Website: ulta-beauty
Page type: billing-address
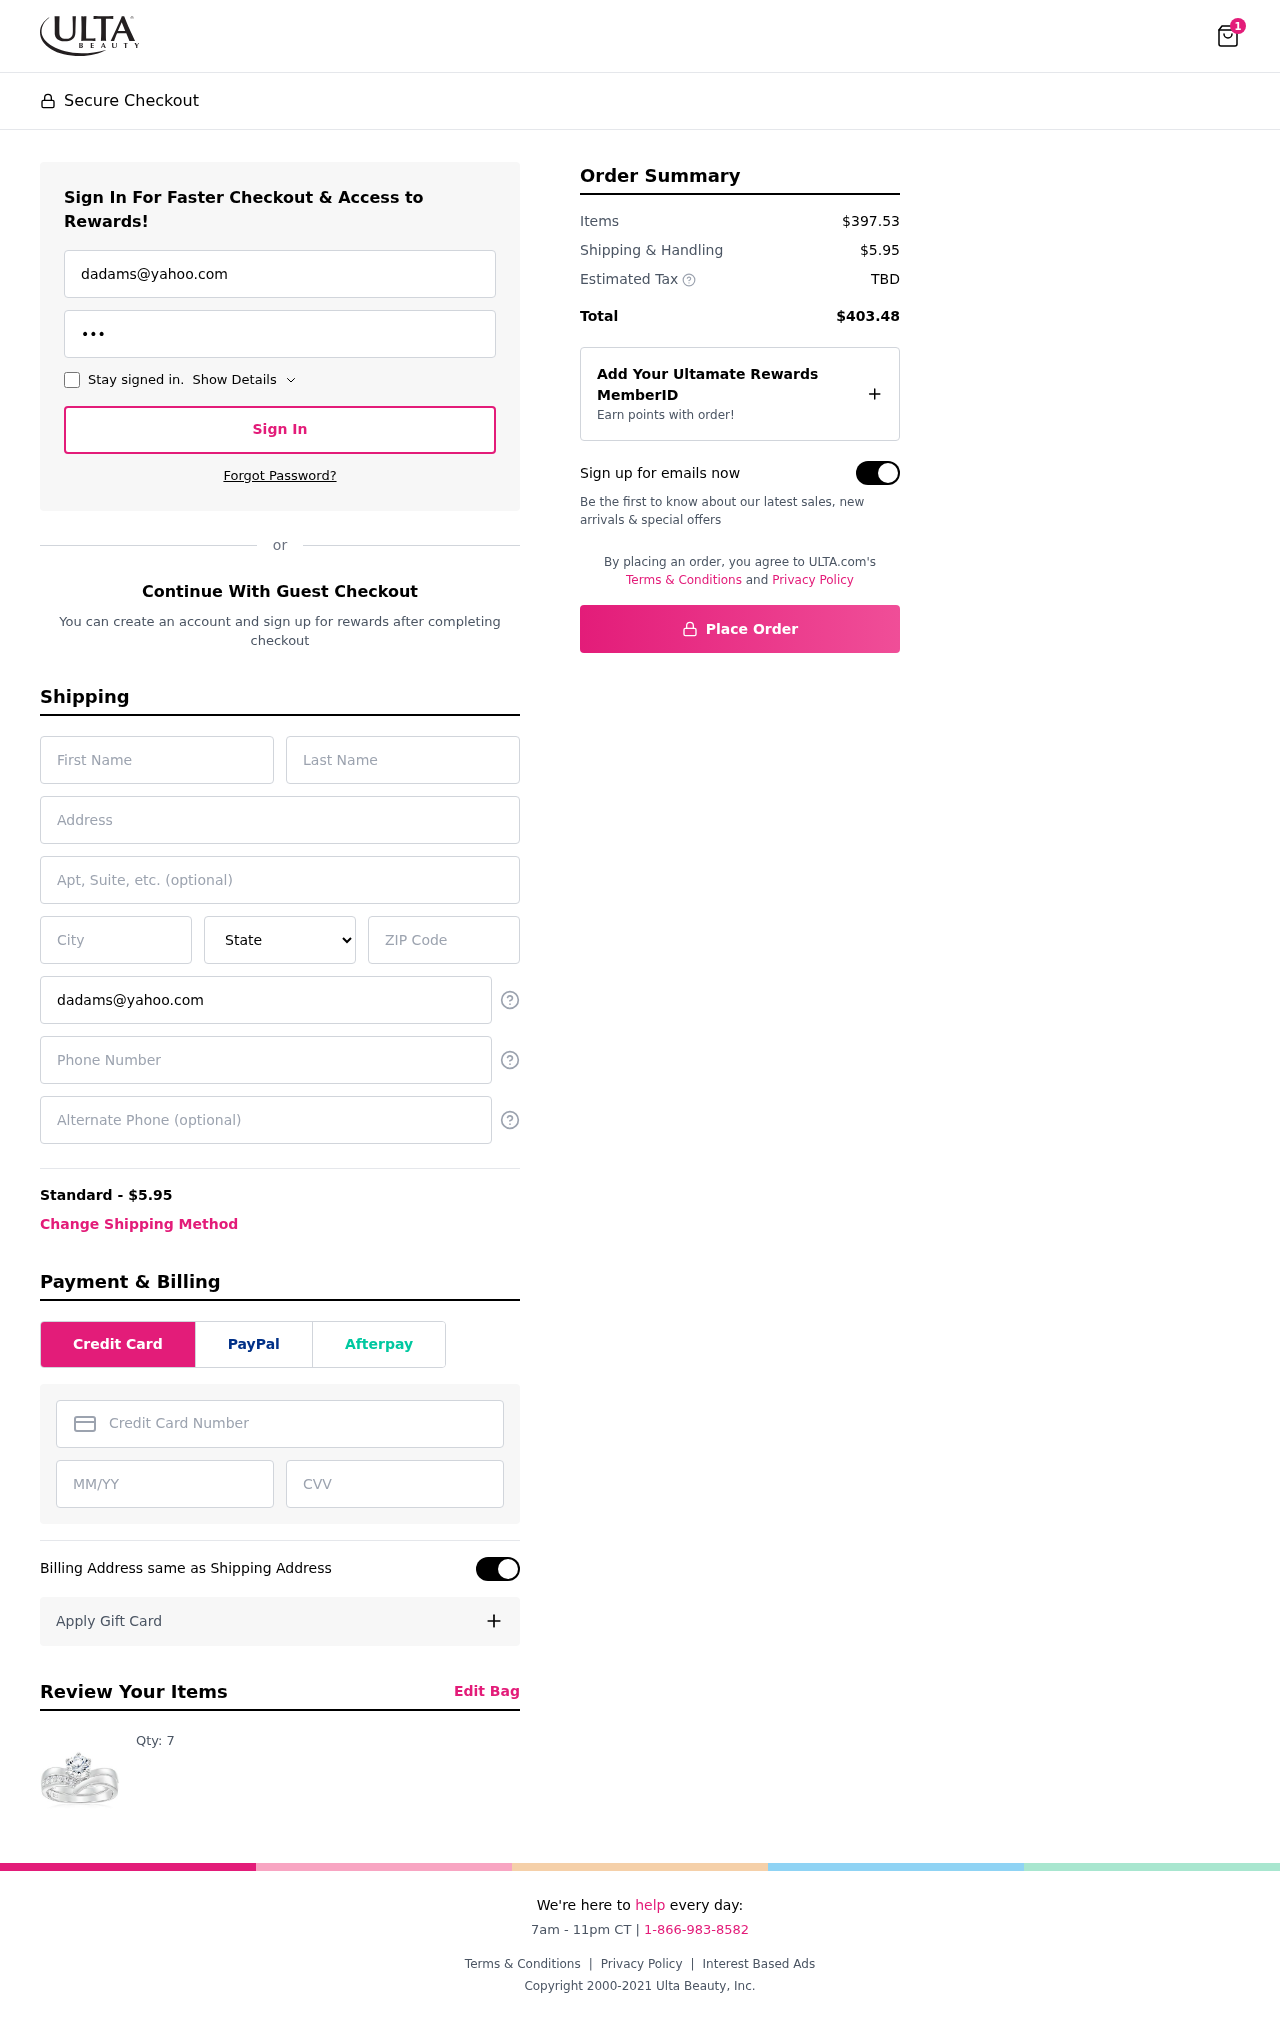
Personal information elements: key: PII_STATE
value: Louisiana
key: PII_EMAIL
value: dadams@yahoo.com
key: PII_FIRSTNAME
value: Daniel
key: PII_LASTNAME
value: Adams
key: PII_STREET
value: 446 Smith Ways Suite 043
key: PII_STREET2
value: Apt. 271
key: PII_CITY
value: East Caroline
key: PII_POSTCODE
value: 51953
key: PII_PHONE
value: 3176591953
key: PII_ALT_PHONE
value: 9376745366
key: PII_CARD_NUMBER
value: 3737 9917 3488 921
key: PII_CARD_EXPIRY
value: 05/29
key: PII_CARD_CVV
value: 8684
Product elements: key: PRODUCT1_QUANTITY
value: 7
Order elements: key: ORDER_NUM_ITEMS
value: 1
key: ORDER_SHIPPING_COST
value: $5.95
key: ORDER_SUBTOTAL
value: $397.53
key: ORDER_TOTAL
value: $403.48